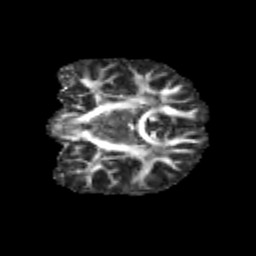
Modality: FA
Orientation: coronal
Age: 12
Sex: male
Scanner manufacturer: siemens
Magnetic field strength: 3 T
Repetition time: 3.8 s
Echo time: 0.07 s